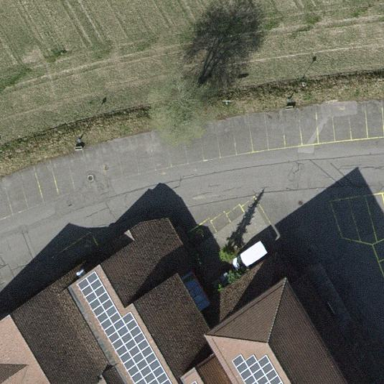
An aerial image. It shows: Parking area.